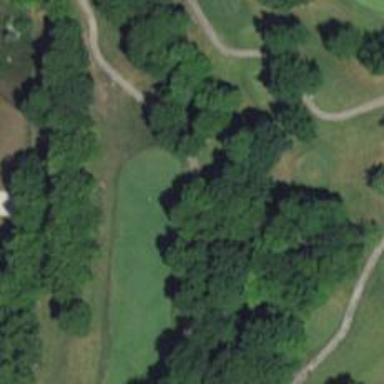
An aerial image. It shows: Path designated for golf carts.